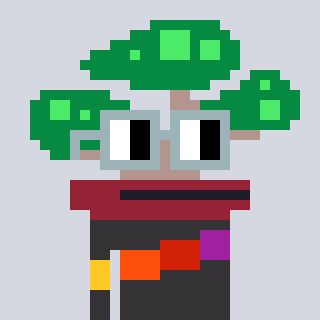
a pixel art character with square dark gray glasses, a bonsai-shaped head and a grayscale-colored body on a cool background